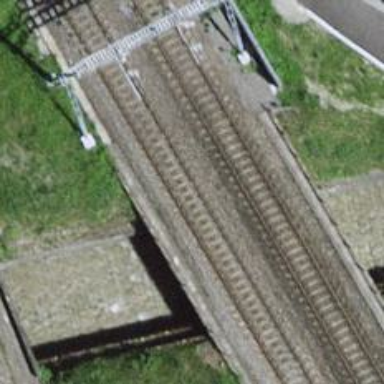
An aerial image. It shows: Railway bridge with electrified tracks and single contact line.